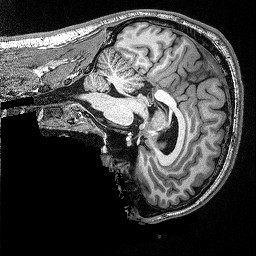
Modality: T1w
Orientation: sagittal
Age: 32
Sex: male
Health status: healthy
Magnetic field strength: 3 T
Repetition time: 2.53 s
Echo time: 0.00331 s